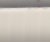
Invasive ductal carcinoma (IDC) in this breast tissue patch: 0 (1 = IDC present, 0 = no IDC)